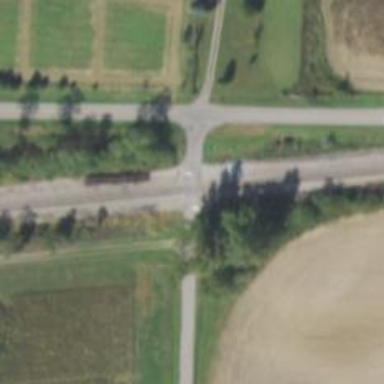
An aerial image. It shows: Railway level crossing.